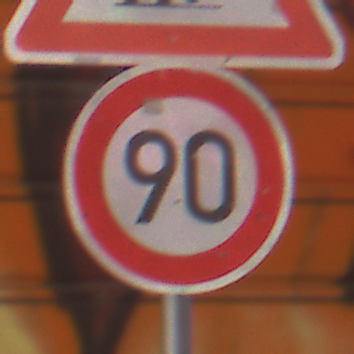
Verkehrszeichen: Geschwindigkeit90
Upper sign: UnzureichendesLichtraumprofil
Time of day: MorningAfternoon
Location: Outdoor (Urban)
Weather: Clear
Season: NotSpecified
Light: Natural